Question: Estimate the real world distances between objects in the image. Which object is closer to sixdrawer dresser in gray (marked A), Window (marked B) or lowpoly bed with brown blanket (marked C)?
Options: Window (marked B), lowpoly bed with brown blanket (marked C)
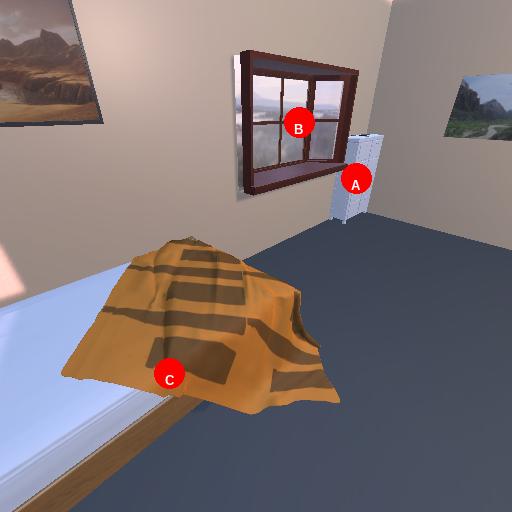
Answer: Window (marked B)